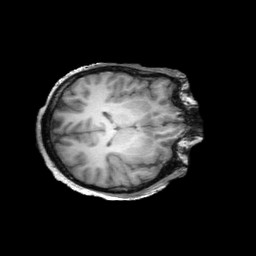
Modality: T1w
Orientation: axial
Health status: ill
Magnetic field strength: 3 T